Question: I'm very new to java so I'm not sure why this is happening.
I have developed a small java application using Jersey + Jetty. This works perfectly when running it in intelliJ but doesn't work from the jar.
When I go to localhost:2222 jetty should show me a index.html page
but instead jetty says No context on this server matched or handled this request.

Jar was created using these instructions <URL>
'''
public class App{
private static final int SERVER_PORT = 2222;
public static void main(String[] args) throws Exception {
URI baseUri = UriBuilder.fromUri("http://localhost").port(SERVER_PORT)
.build();
ResourceConfig config = new ResourceConfig(Resource.class);
Server server = JettyHttpContainerFactory.createServer(baseUri, config,
false);
ContextHandler contextHandler = new ContextHandler("/rest");
contextHandler.setHandler(server.getHandler());
ResourceHandler resourceHandler = new ResourceHandler();
resourceHandler.setWelcomeFiles(new String[] { "index.html" });
resourceHandler.setResourceBase("src/Web");
HandlerCollection handlerCollection = new HandlerCollection();
handlerCollection.setHandlers(new Handler[] { resourceHandler,
contextHandler, new DefaultHandler() });
server.setHandler(handlerCollection);
server.start();
server.join();
}
}
'''
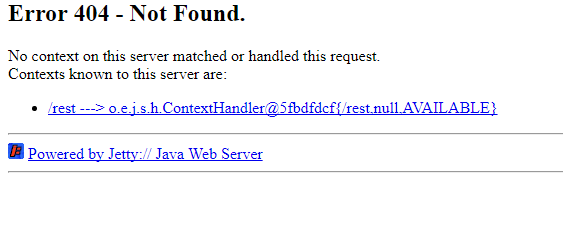
Answer: A couple of things were needed to get this working.
Firstly src/web directory wasn't being included in the .jar.
Once that was solved the problem persisted because the code wasn't able to find the location of the index.html page in the .jar.
Changing my code to the following fixed it.
'''
String webDir = this.getClass().getClassLoader().getResource("src/Web").toExternalForm();
ResourceHandler resourceHandler = new ResourceHandler();
resourceHandler.setWelcomeFiles(new String[]{"index.html"});
resourceHandler.setResourceBase(webDir);
'''